Field crop: tomato
Growth stage: 1
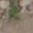
Species: solanum